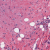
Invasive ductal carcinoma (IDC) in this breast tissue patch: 0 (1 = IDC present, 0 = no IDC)